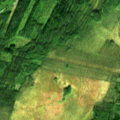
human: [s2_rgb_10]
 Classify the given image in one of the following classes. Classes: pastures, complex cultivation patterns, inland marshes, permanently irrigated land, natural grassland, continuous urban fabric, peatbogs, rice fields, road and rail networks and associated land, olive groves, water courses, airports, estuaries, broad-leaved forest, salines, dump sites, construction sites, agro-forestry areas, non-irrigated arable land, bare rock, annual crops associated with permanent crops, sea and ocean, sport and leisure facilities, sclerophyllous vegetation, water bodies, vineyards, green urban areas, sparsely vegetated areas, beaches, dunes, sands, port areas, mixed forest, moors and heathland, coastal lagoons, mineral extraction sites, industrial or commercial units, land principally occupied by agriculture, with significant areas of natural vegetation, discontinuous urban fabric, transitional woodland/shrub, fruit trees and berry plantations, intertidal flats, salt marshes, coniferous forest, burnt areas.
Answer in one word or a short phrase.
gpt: coniferous forest, mixed forest, peatbogs